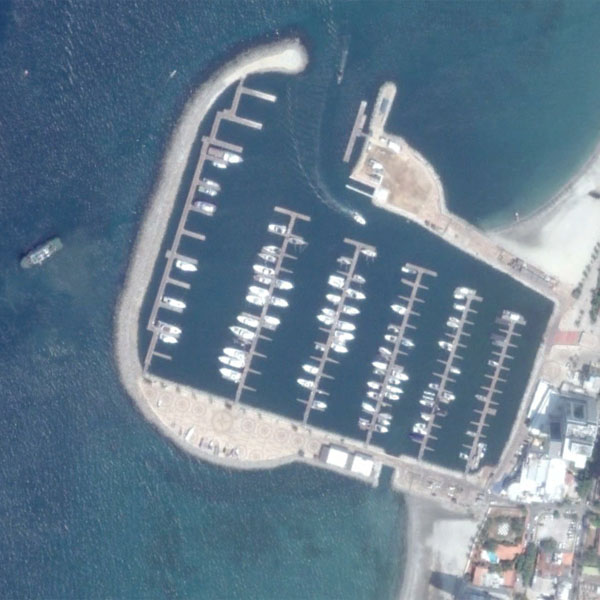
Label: Port